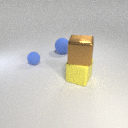
small blue rubber sphere behind large yellow rubber cube